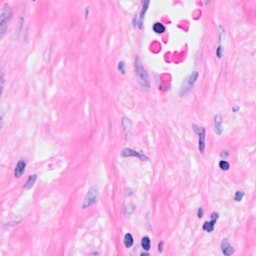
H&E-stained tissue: Breast